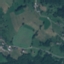
Land use / land cover: Pasture